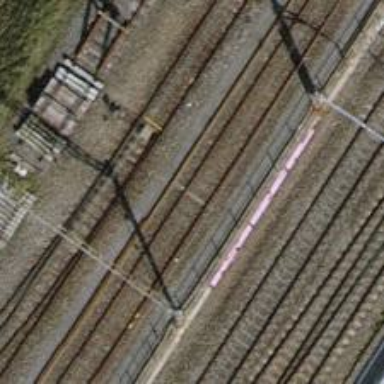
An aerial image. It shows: Railway yard with one track. The railway is electrified with contact line.